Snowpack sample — Loveland Pass, Silver Plume, Colorado, USA (2/11/26, 12:00 PM MST)
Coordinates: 39.663, -105.886
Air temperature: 35 °F
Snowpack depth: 82 cm
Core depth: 10 cm
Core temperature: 17.6 °F
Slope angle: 13°, slope face: 12°
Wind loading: high
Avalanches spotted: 1
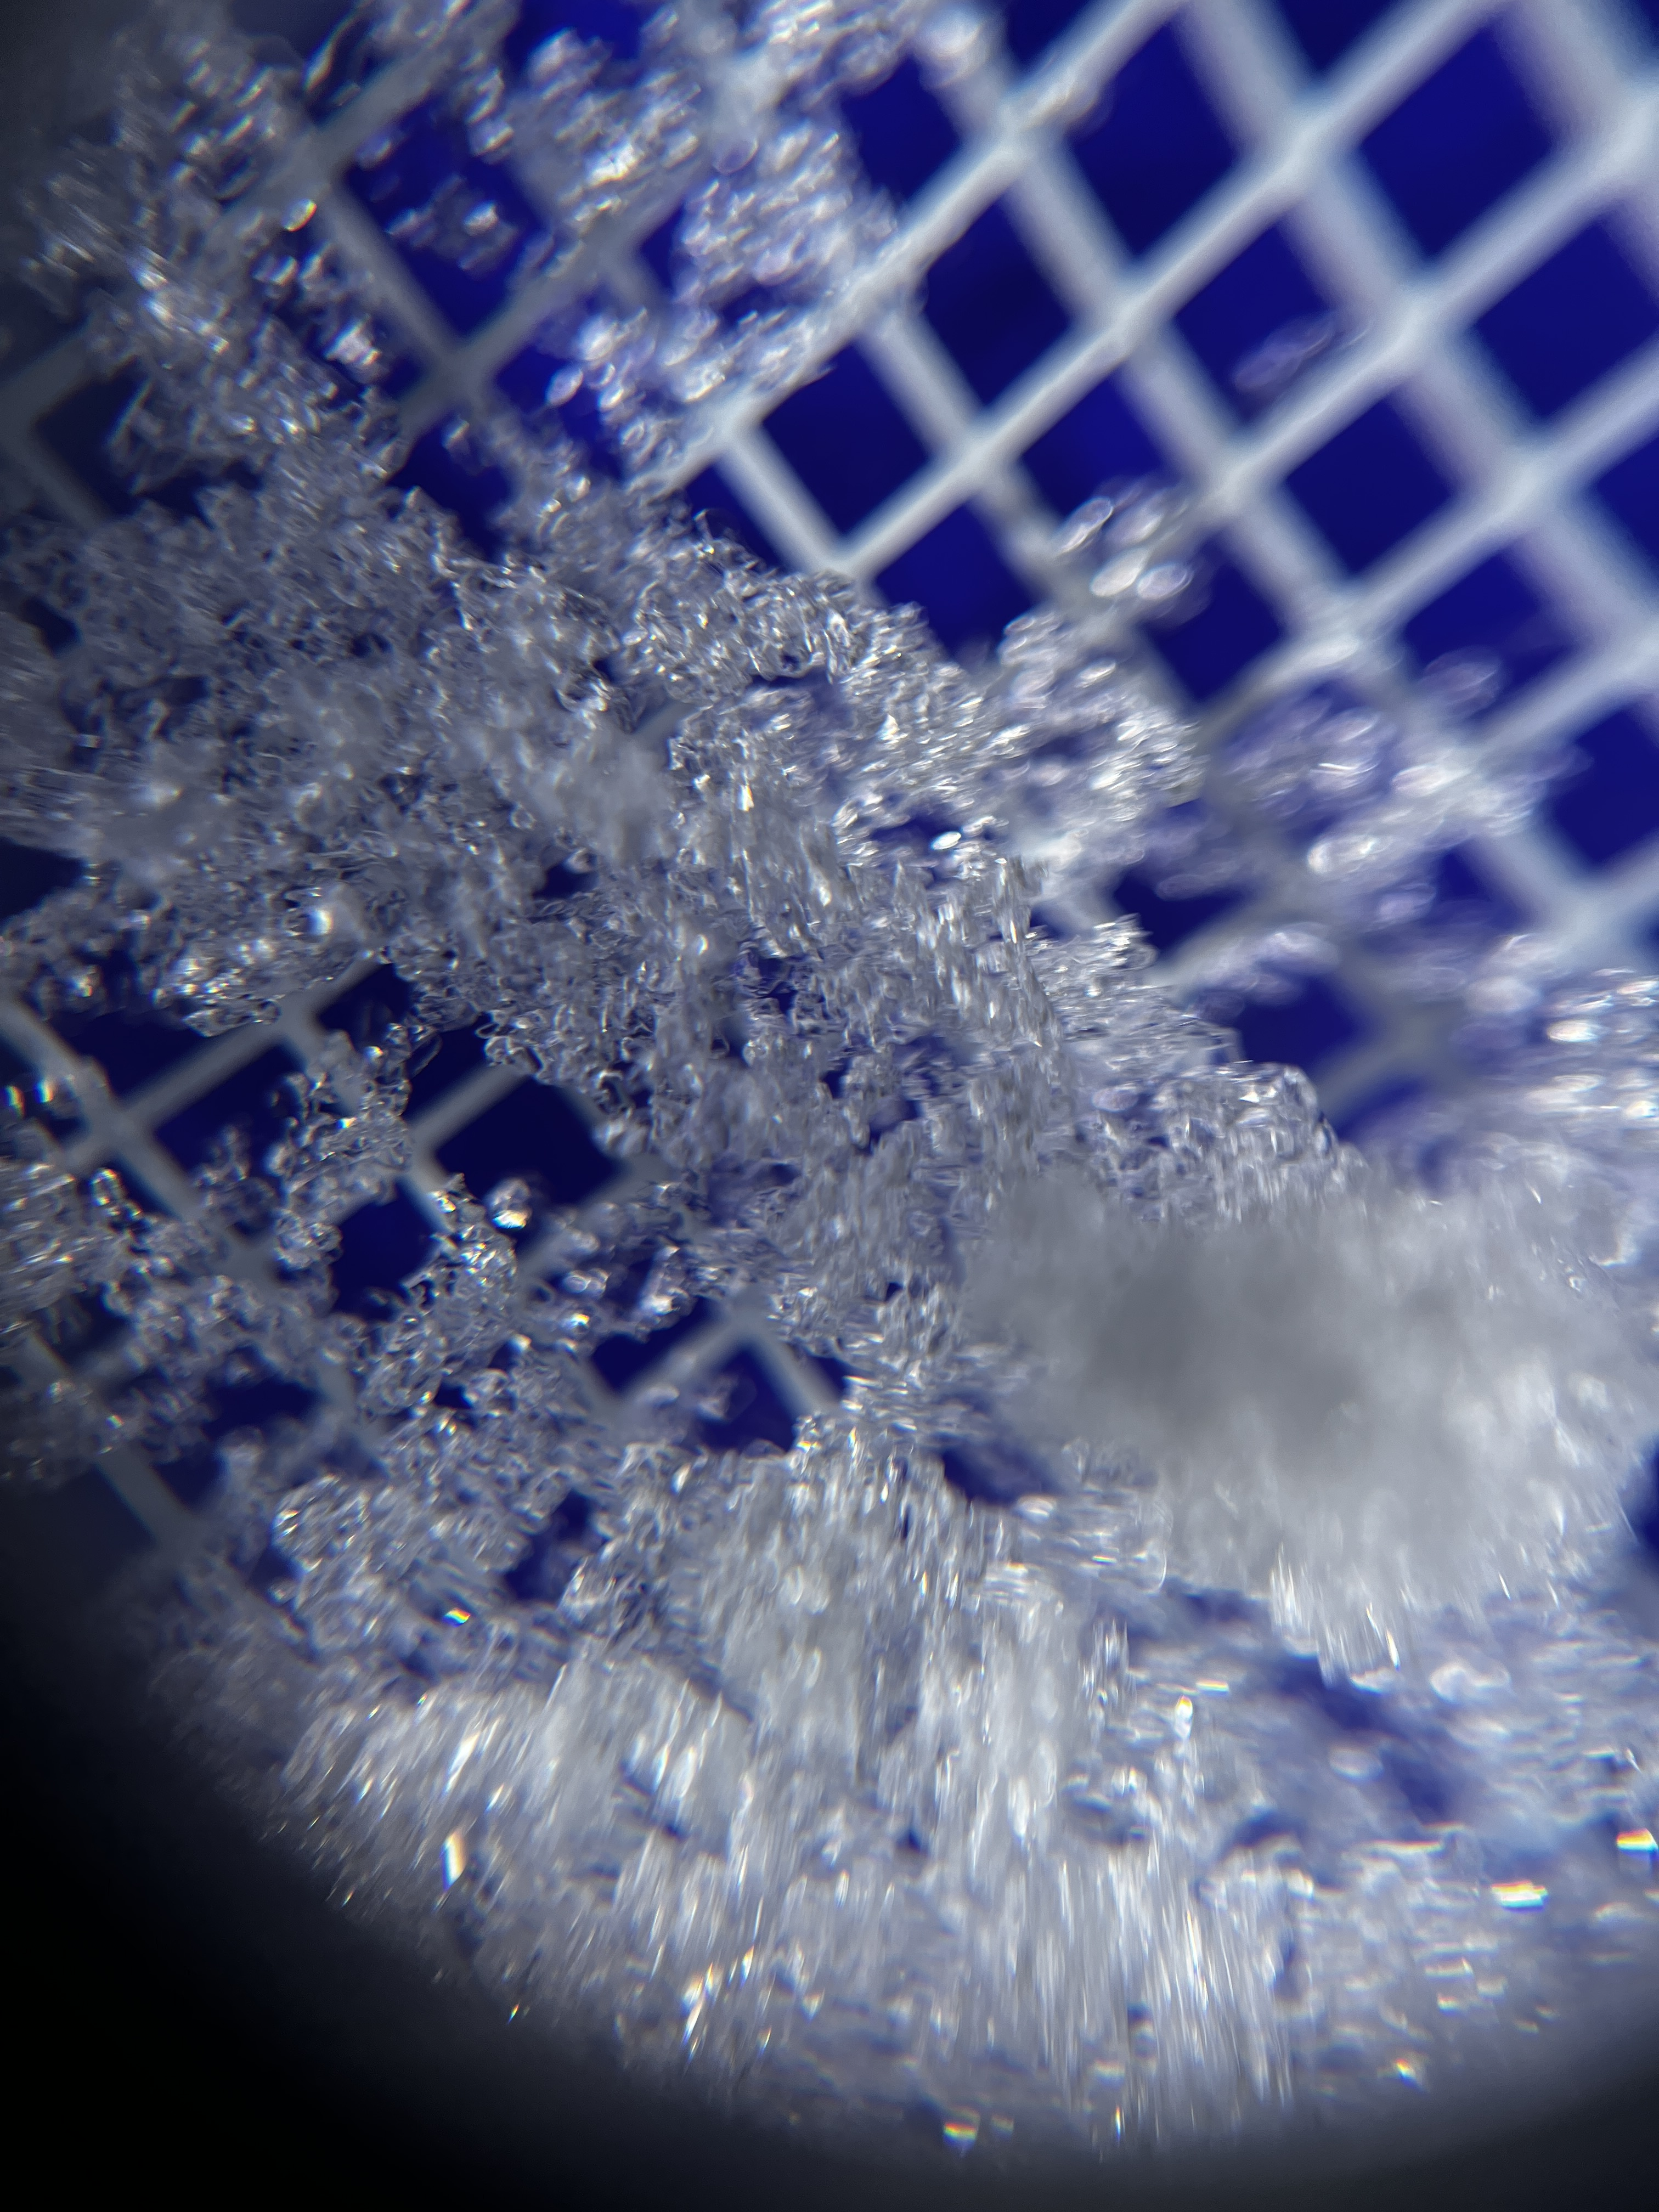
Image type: magnified_profile
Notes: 1 small avalanche spotted on the north side of the bowl, lots of wind loading